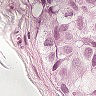
Metastatic tissue present: yes